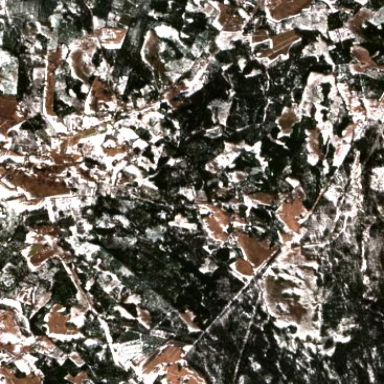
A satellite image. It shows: Mixed woodland with various types of leaves.